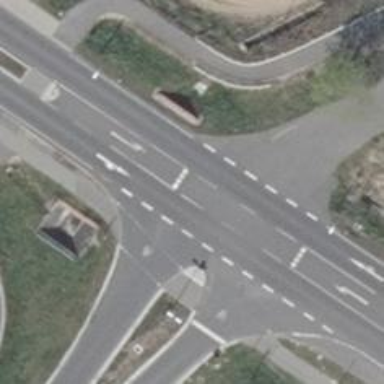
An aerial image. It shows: Asphalt road designated as primary highway with separate sidewalks and cycle paths.